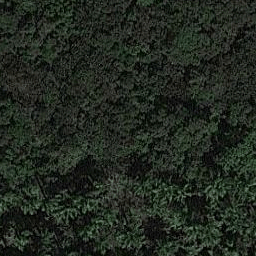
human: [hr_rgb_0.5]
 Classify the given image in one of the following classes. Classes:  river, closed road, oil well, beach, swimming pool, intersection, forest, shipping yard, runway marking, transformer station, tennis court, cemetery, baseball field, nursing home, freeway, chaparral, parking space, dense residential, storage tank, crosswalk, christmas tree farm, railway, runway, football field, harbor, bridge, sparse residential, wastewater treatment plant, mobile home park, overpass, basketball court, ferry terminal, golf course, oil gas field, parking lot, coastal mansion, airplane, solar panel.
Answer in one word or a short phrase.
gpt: forest